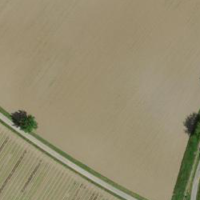
EUNIS habitat code: 52
Species observed at this site:
Brassica napus